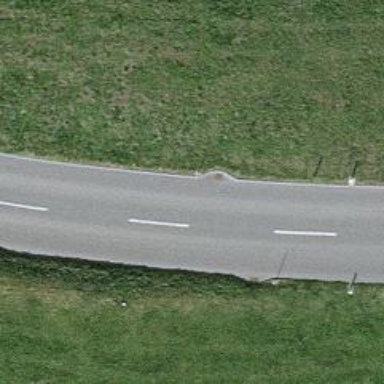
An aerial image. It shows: Tertiary road.